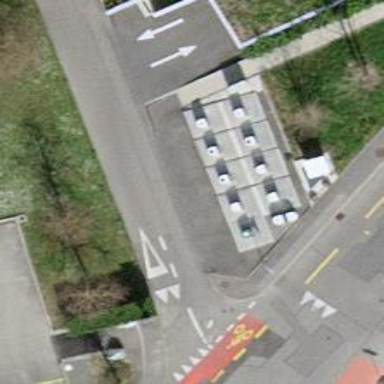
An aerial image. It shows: Recycling container for recycling.